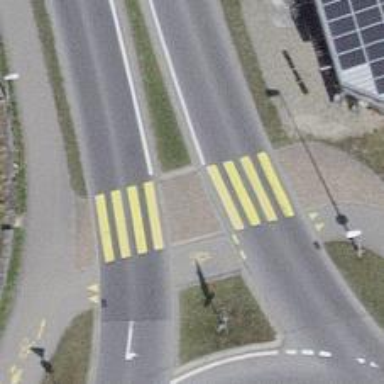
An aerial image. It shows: Crossing on asphalt path.